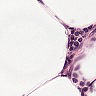
Metastatic tissue present: no